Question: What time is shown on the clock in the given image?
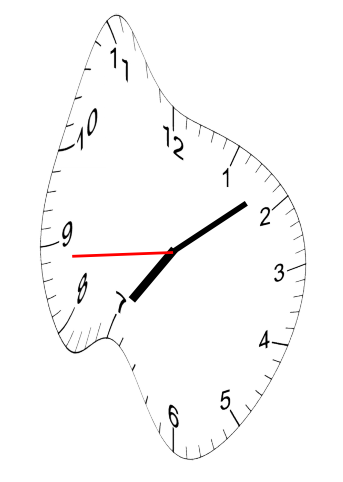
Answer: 07:08:44